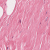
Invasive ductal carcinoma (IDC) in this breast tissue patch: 0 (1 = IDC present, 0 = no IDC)